Interaction volume radius: 10 \u00c5
Interaction volume height: 20 \u00c5
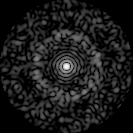
Disorder parameter: 0.8155